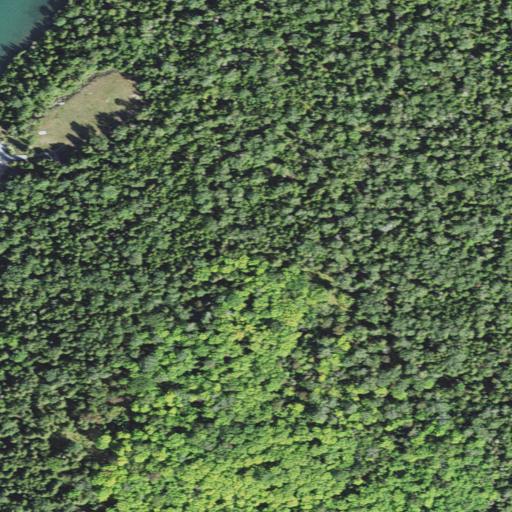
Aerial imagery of island in Michigan named Bald Island containing evergreen forest, woody wetlands, mixed forest, open water, herbaceous wetlands, and barren land